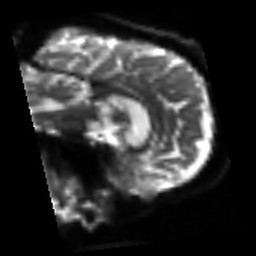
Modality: sbref
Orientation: sagittal
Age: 75
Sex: female
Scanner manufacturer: siemens
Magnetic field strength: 3 T
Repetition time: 3.2 s
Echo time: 0.081 s